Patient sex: M
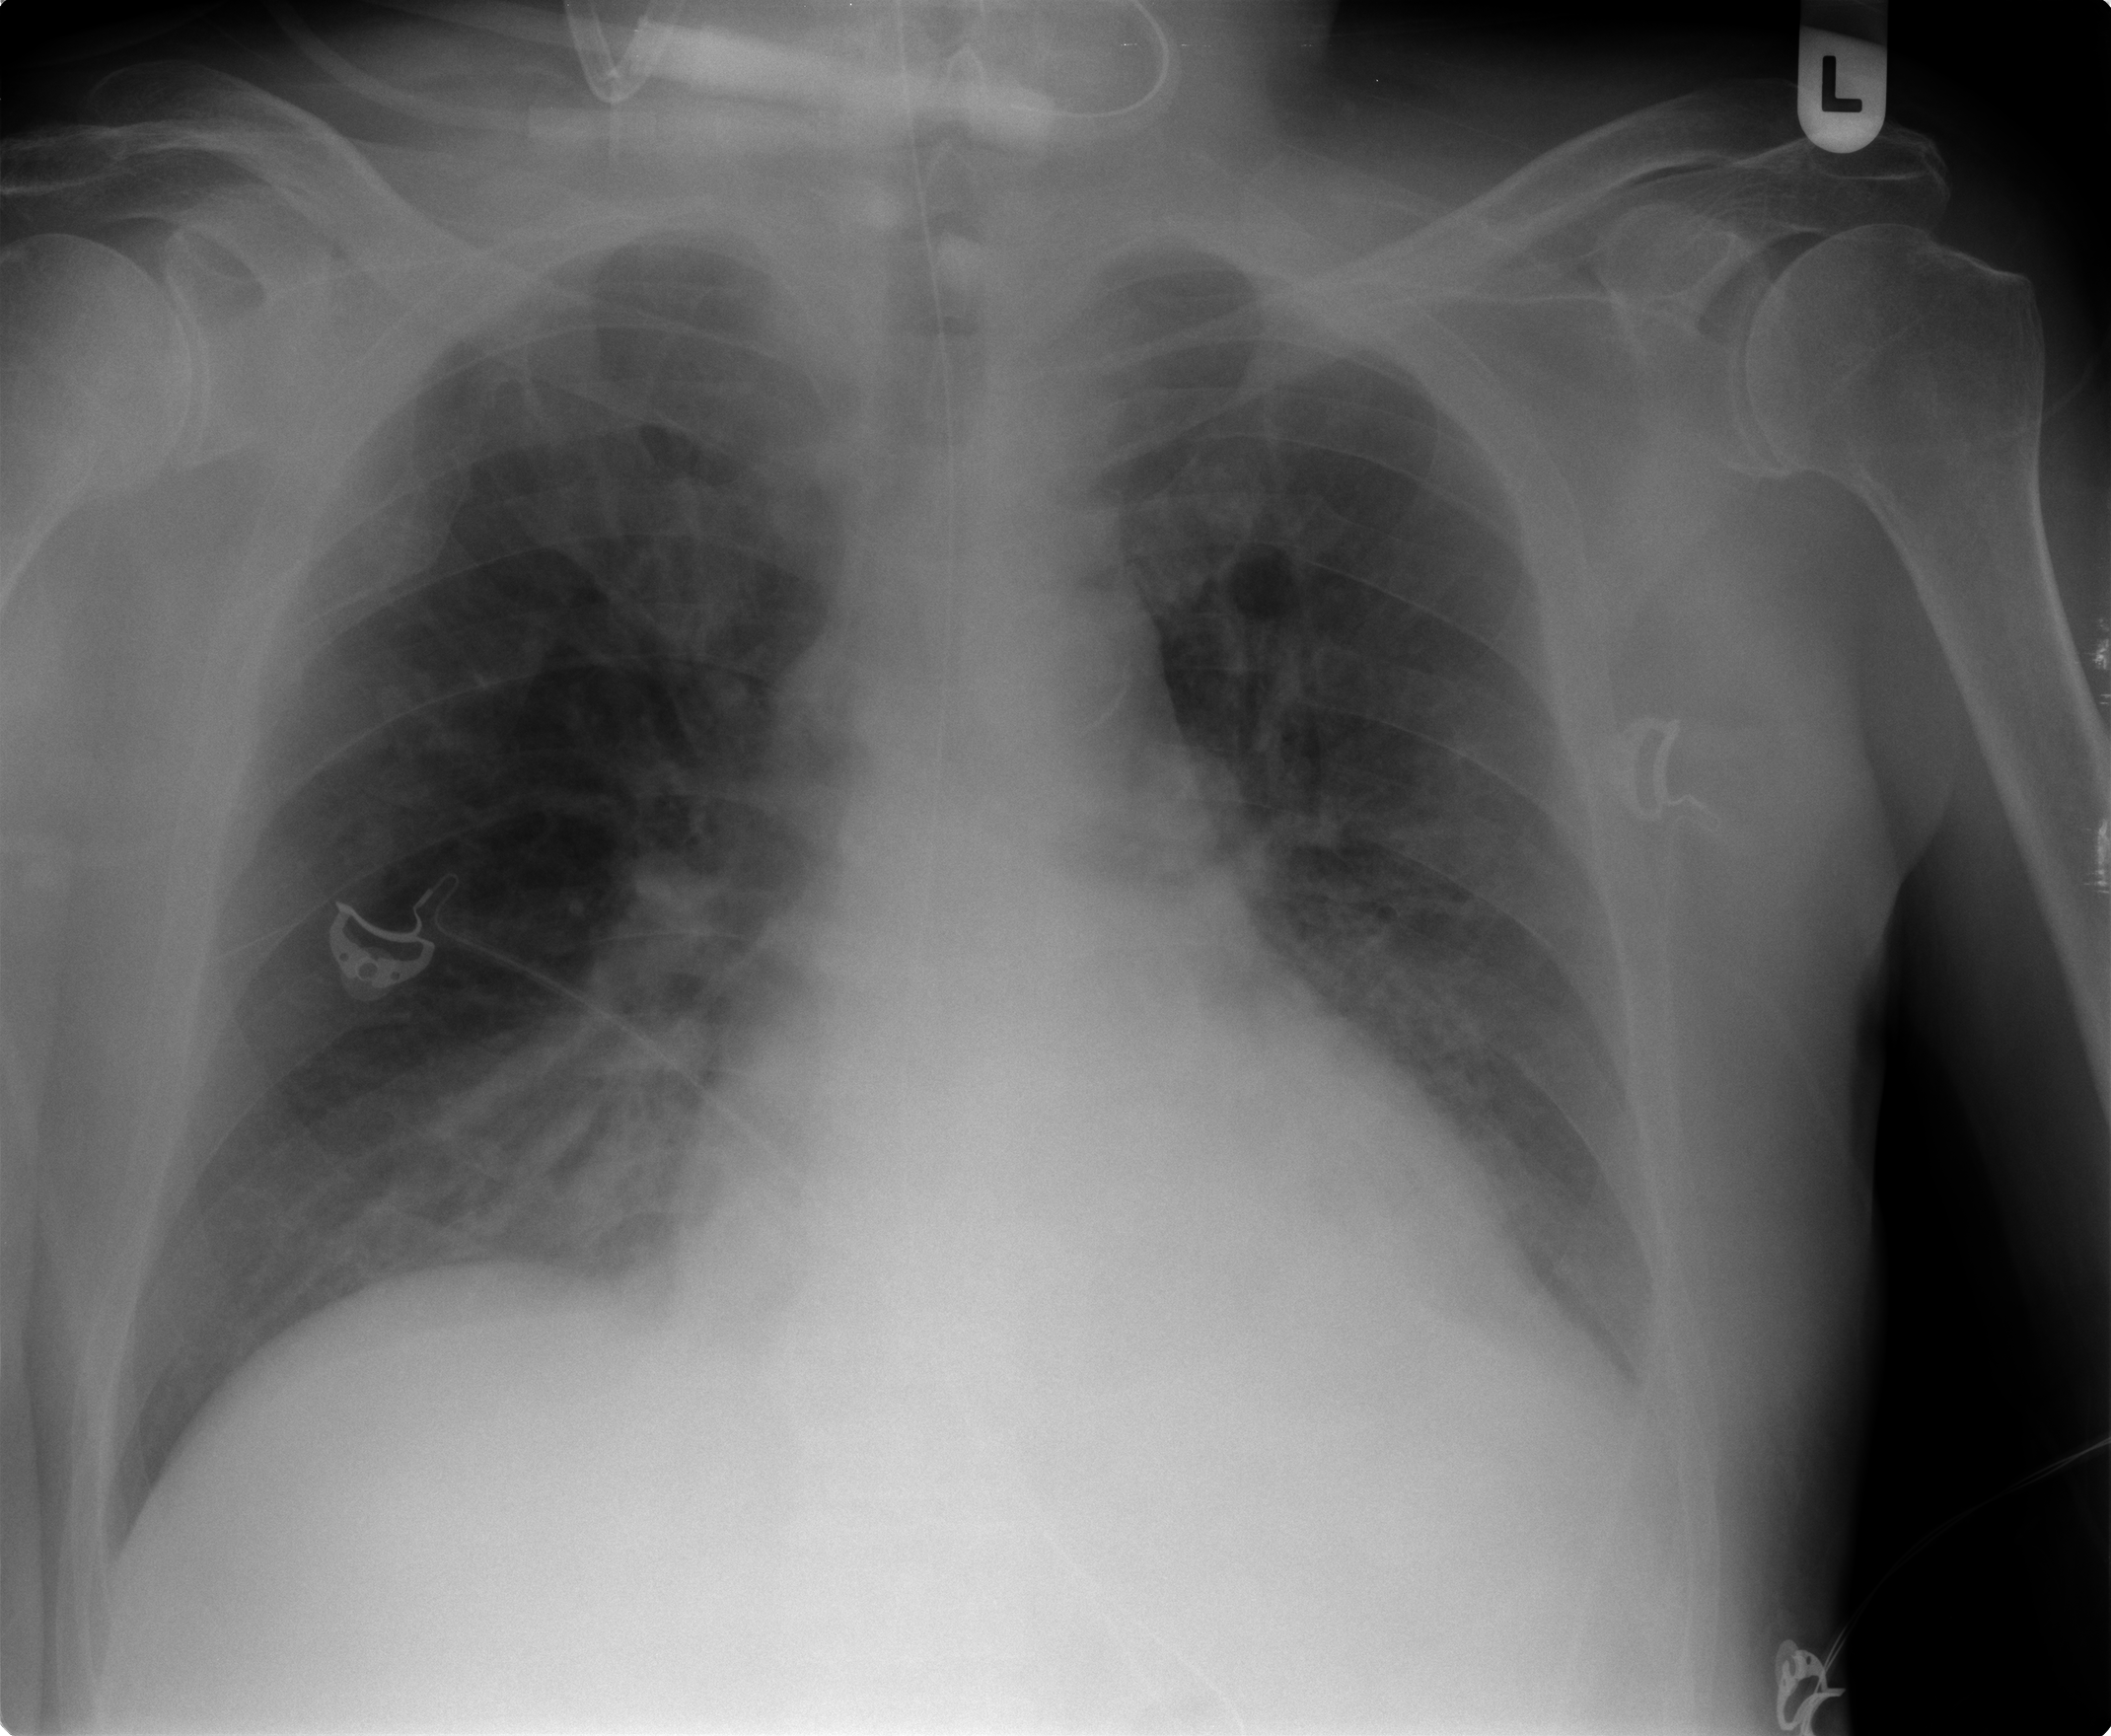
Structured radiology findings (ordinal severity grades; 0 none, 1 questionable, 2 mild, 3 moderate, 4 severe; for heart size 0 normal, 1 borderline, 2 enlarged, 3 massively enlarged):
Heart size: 0
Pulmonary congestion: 0
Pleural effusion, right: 0
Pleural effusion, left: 1
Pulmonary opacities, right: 0
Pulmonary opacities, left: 0
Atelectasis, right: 1
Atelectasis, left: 1